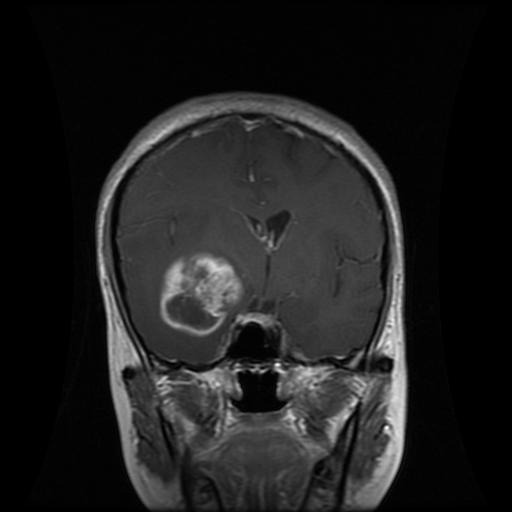
Label: glioma